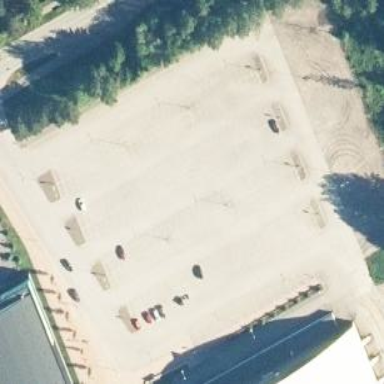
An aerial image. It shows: Parking area with asphalt surface.